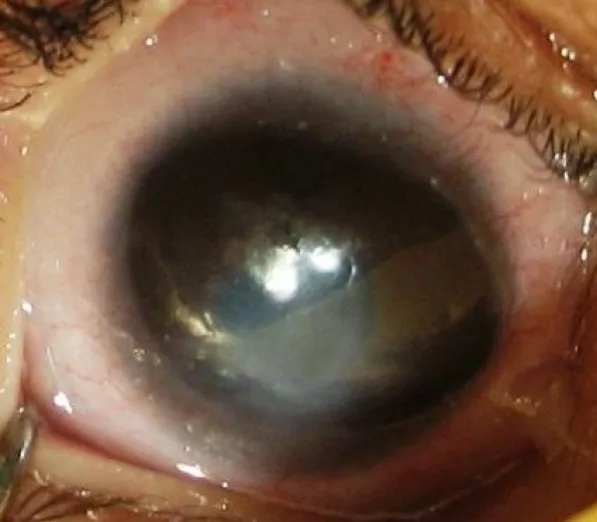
Photograph of right eye.
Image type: medical_photograph (other_medical_photograph)